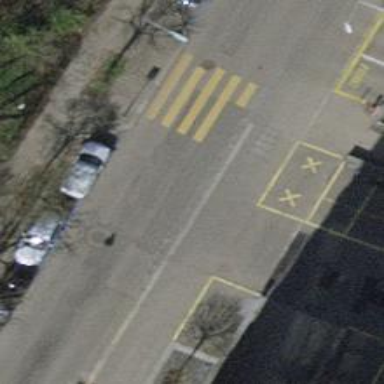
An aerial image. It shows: Unmarked crossing with traffic calming table on the road.